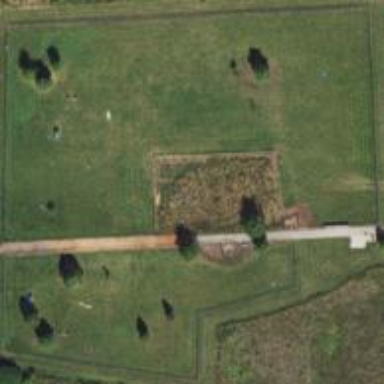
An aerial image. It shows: Dog park enclosed by fence.